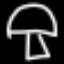
Label: mushroom